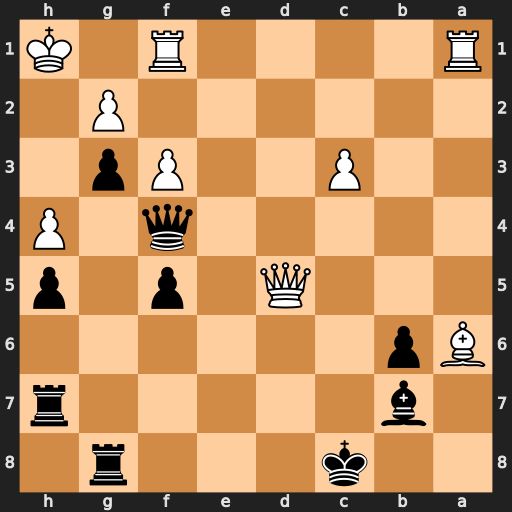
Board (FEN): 2k3r1/1b5r/Bp6/3Q1p1p/5q1P/2P2Pp1/6P1/R4R1K
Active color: b
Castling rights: -
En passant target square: -
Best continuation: Qxh4+ Kg1 Qh2#